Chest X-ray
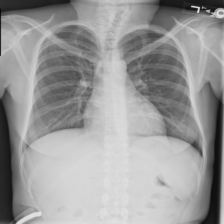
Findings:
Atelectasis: negative
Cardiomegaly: negative
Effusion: negative
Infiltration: negative
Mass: negative
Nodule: negative
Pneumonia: negative
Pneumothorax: negative
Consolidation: negative
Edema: negative
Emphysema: negative
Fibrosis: negative
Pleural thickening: negative
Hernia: negative